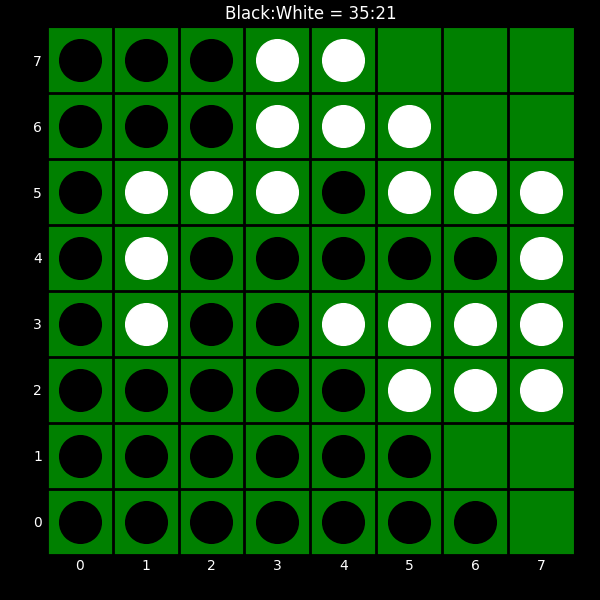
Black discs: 35
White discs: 21